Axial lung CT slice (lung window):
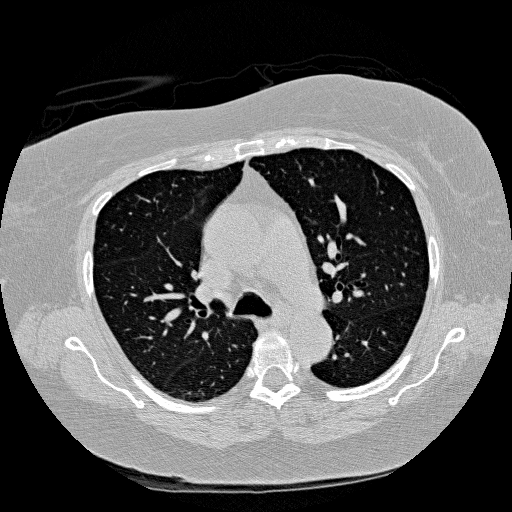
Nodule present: no